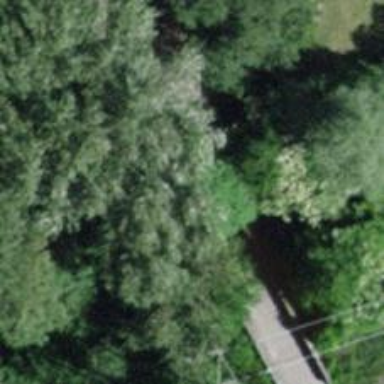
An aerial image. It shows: Asphalt path that serves as bridge.